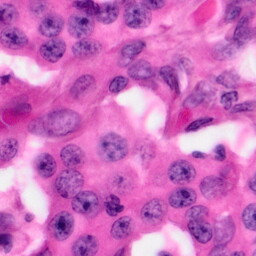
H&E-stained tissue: Pancreatic